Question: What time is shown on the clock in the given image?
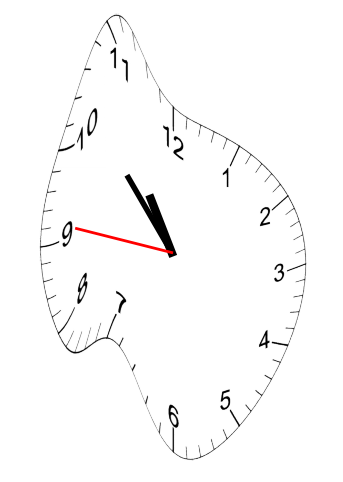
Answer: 10:52:46